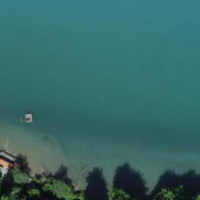
EUNIS habitat code: 14
Species observed at this site:
Fagus sylvatica